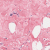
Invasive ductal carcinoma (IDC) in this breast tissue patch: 0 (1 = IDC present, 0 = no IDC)